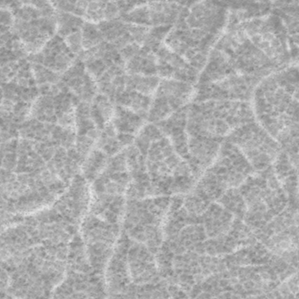
Label: frost